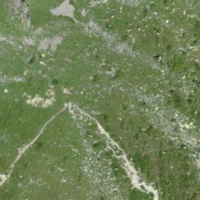
EUNIS habitat code: 26
Species observed at this site:
Parnassia palustris